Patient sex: M
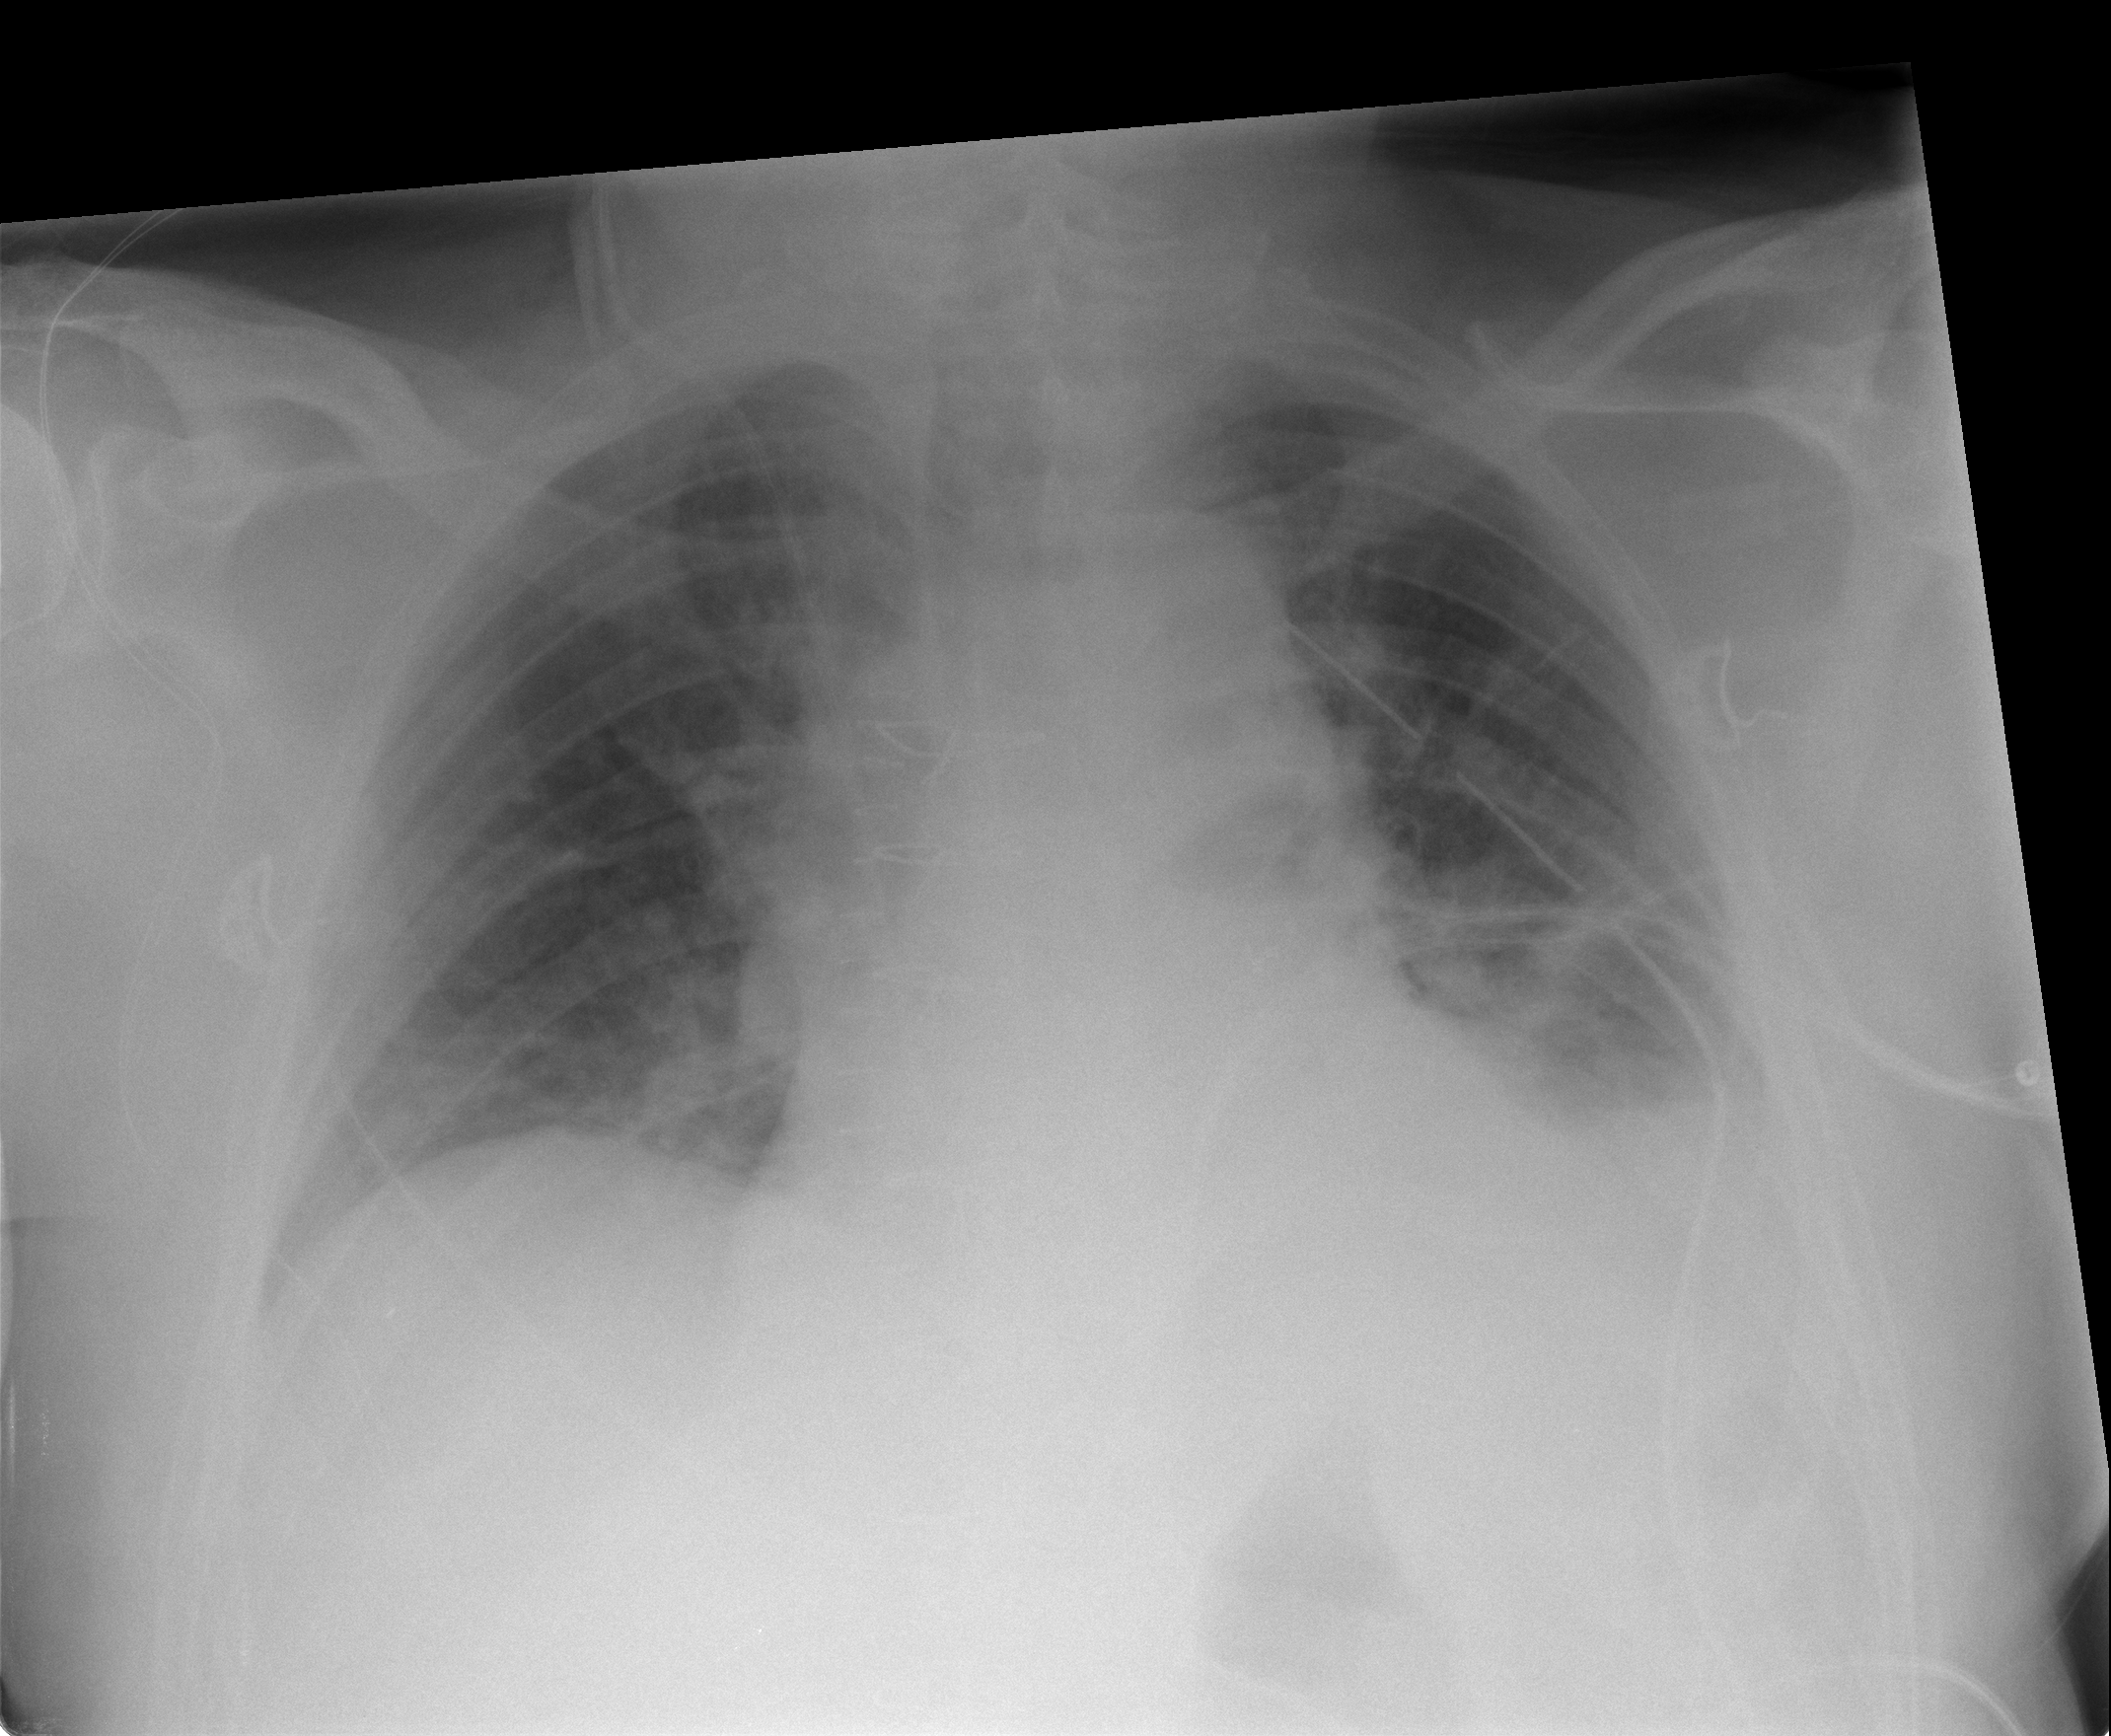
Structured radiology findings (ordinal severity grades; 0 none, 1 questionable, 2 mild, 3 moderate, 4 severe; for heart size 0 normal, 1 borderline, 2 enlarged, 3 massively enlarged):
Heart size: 2
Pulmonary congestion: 2
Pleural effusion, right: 0
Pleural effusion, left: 2
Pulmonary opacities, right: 1
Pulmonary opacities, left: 2
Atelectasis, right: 2
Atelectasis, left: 2